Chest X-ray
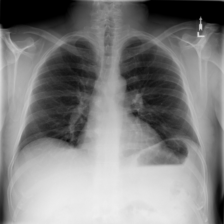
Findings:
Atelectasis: negative
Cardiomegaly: negative
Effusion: negative
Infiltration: positive
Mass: negative
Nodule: negative
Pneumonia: negative
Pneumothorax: negative
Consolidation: negative
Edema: negative
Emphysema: negative
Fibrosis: negative
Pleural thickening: negative
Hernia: negative